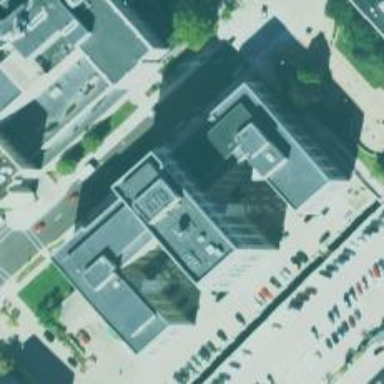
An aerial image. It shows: Government office.